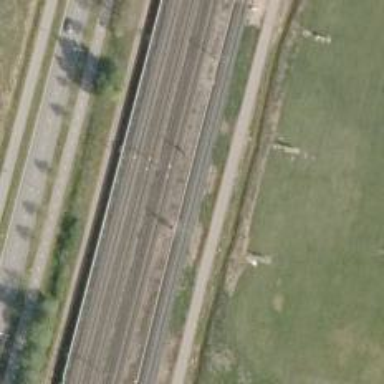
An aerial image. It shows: Railway track with continuous electrified contact line.